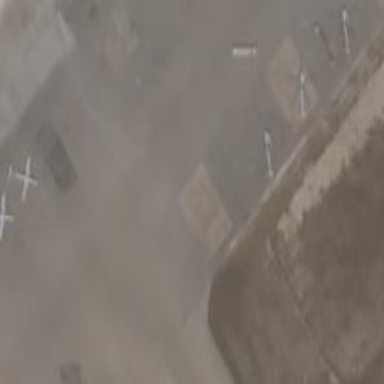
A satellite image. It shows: Image of taxiway at airport.